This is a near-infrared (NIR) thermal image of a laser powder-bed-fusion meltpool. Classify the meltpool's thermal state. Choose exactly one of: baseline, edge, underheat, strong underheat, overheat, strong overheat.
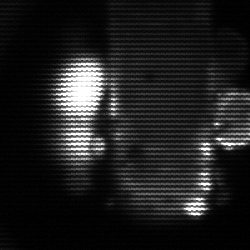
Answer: strong underheat